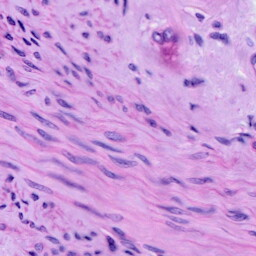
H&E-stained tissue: Cervix